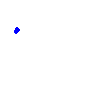
Particle: electron